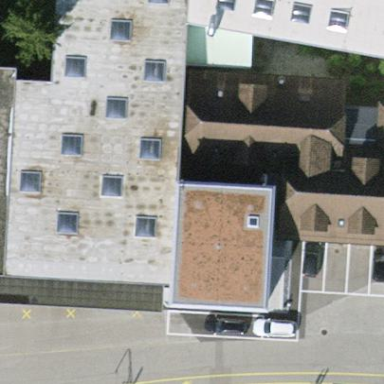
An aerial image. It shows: Office building.